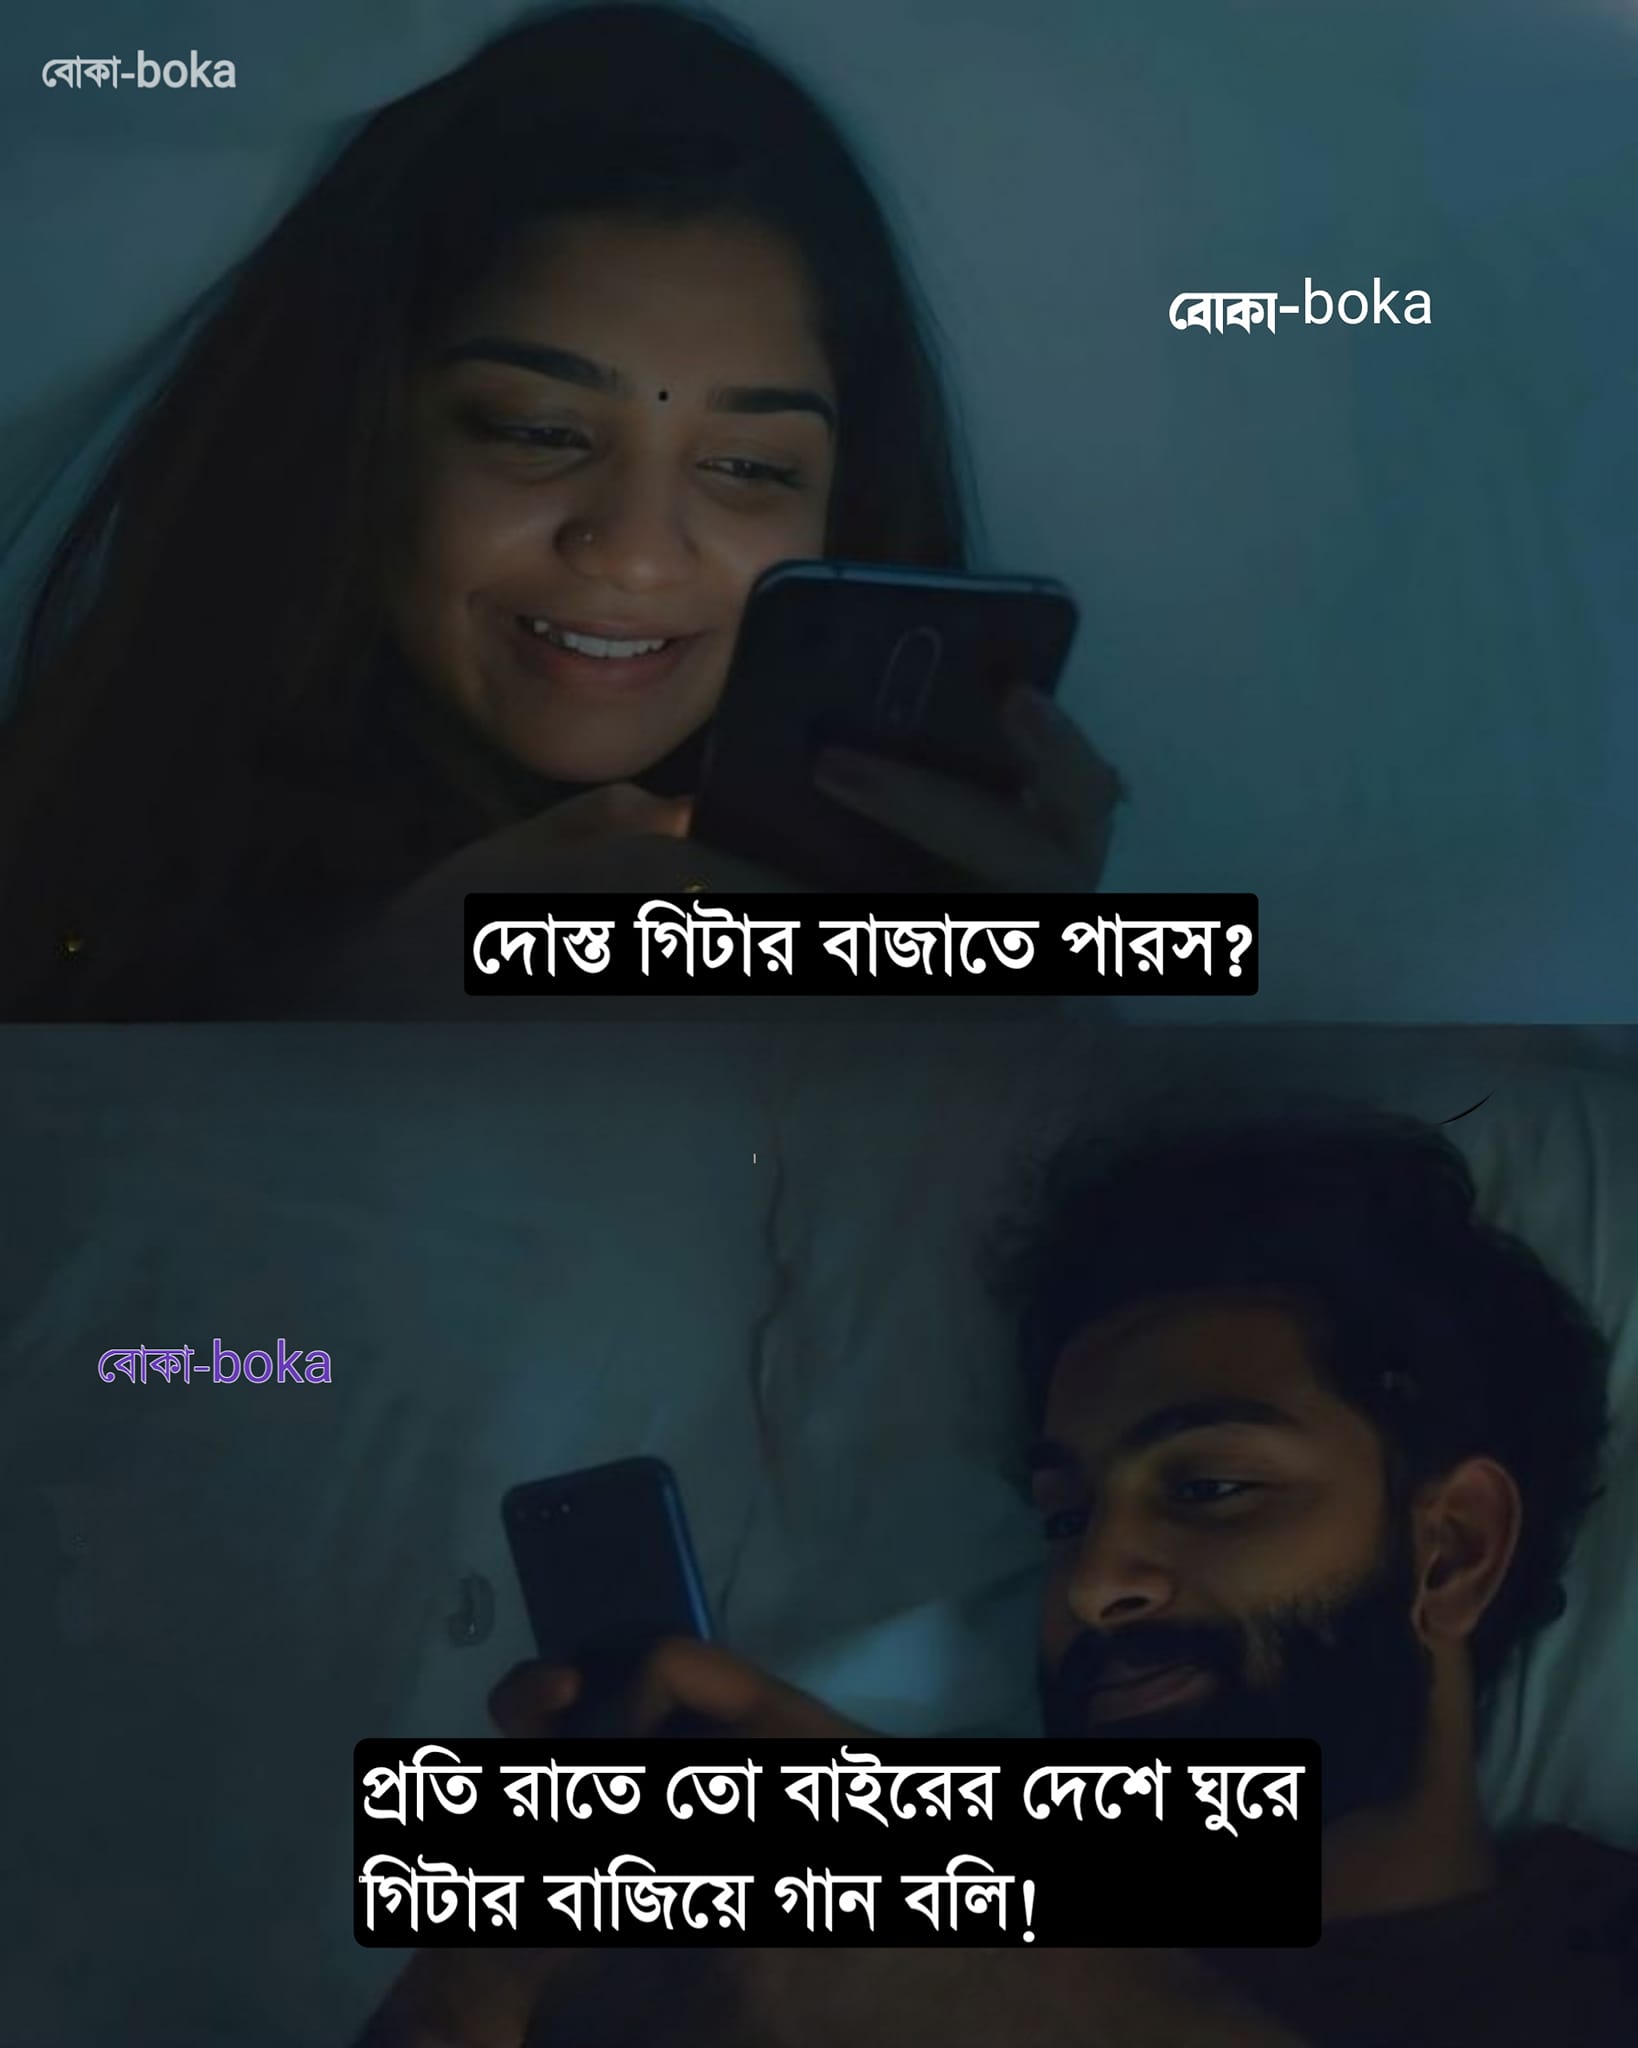
Text: দোস্ত গিটার বাজাতে পারস প্রতি রাতে তো বাইরের দেশে ঘুরে গিটার বাজিয়ে গান বলি
Label: Non Hate